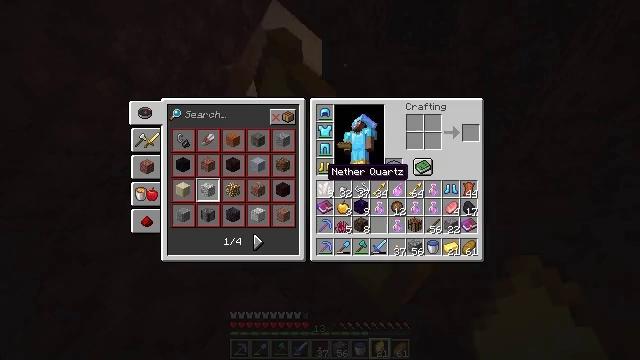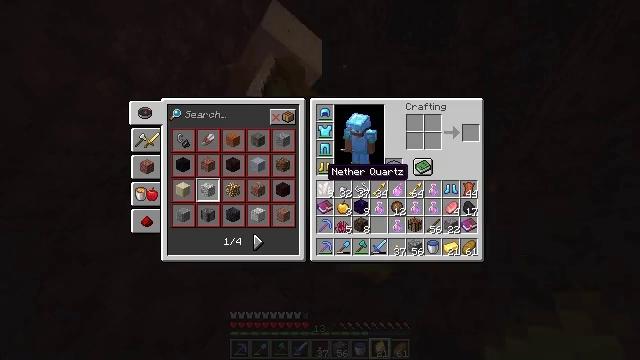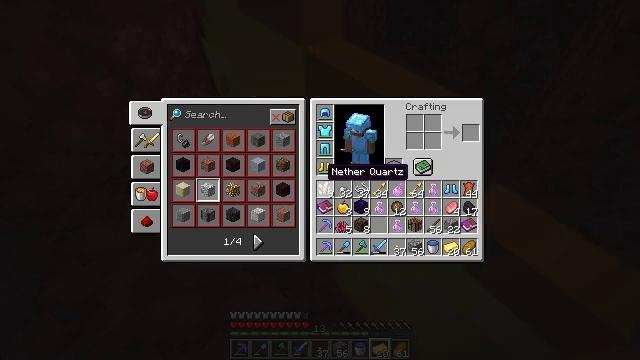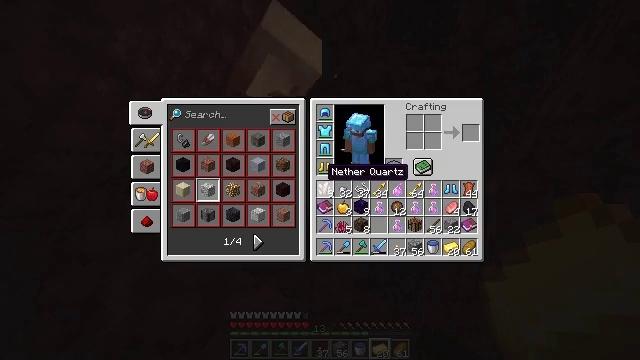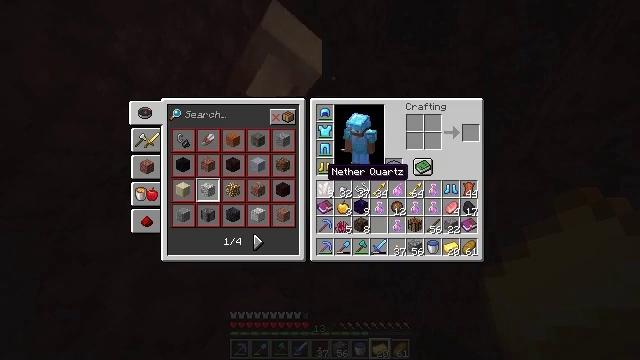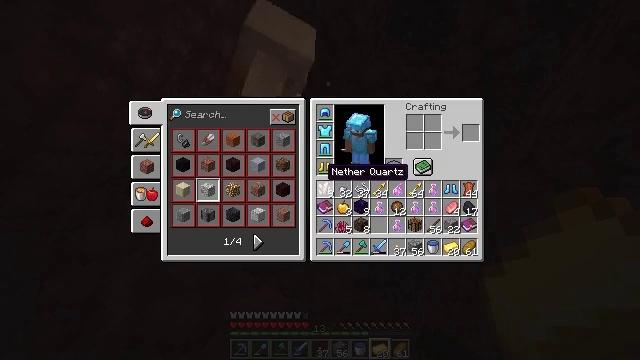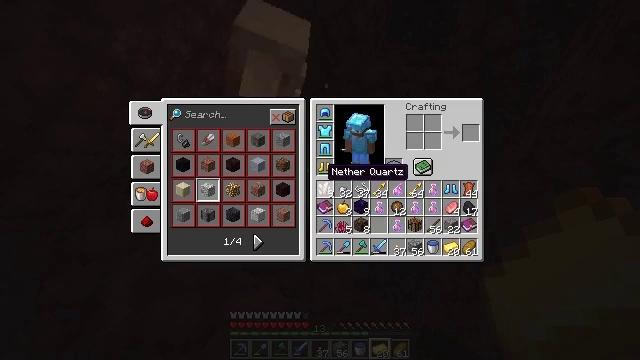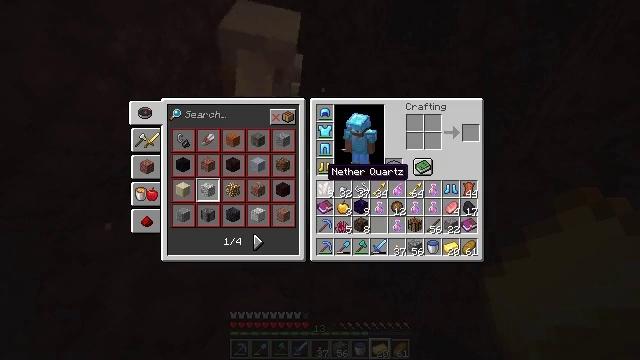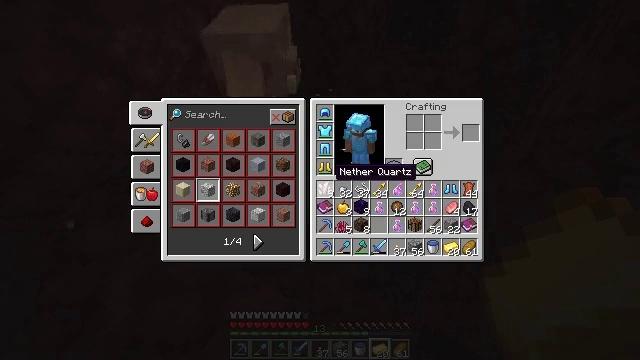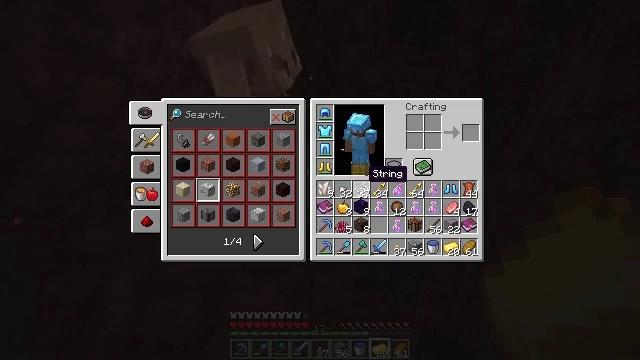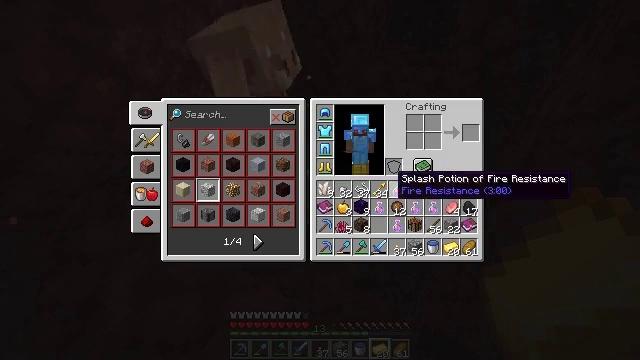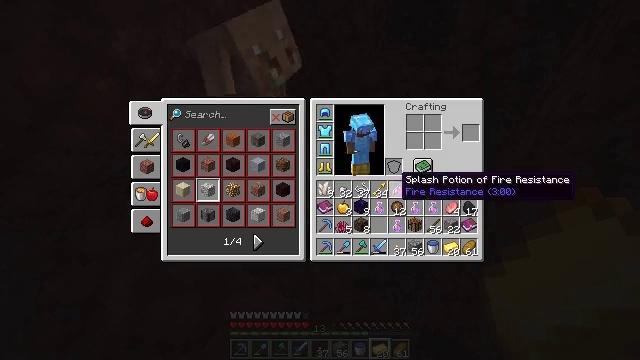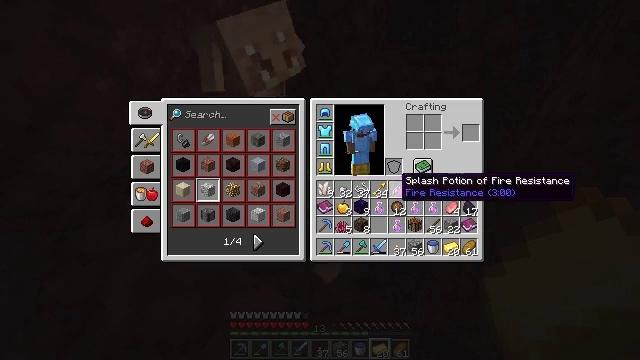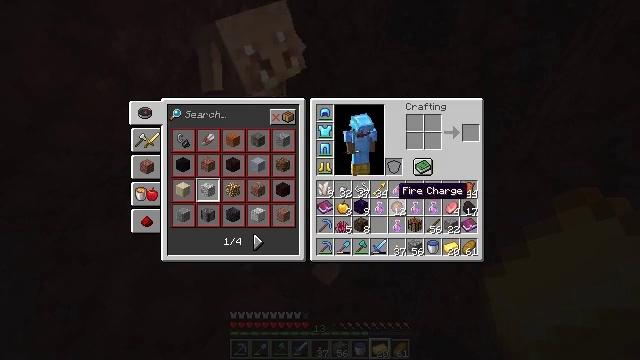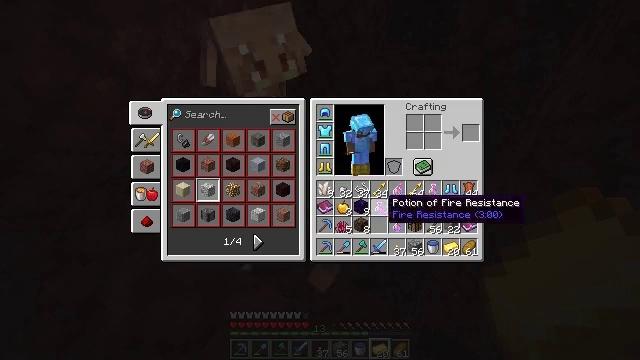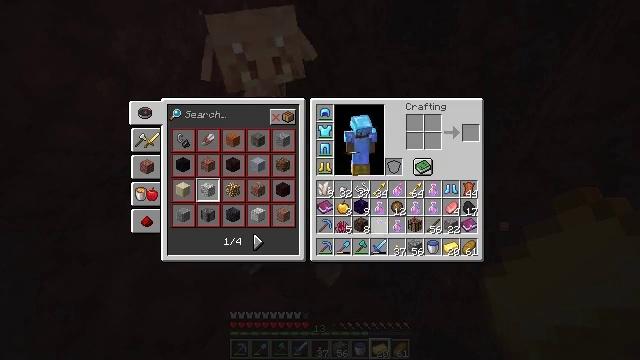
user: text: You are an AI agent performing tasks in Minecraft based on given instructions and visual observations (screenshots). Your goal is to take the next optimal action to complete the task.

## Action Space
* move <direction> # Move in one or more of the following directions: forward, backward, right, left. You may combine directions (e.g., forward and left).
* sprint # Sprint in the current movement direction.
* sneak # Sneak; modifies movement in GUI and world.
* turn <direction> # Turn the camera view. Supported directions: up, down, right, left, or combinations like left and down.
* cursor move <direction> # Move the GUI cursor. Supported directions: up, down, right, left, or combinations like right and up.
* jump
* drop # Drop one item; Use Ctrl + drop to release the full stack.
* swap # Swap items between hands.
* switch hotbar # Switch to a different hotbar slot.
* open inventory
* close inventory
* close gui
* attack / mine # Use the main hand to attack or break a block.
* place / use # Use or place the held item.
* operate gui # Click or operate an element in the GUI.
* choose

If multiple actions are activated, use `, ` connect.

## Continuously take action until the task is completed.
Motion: motion action
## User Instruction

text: Drop a soul sand.
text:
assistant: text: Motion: open inventory
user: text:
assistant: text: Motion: open inventory
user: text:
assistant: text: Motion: no_op
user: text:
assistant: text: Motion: no_op
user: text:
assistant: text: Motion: no_op
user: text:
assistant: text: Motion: no_op
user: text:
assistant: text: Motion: no_op
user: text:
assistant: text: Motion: cursor move right
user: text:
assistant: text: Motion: cursor move right
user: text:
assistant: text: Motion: cursor move right
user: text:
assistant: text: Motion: no_op
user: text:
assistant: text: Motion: no_op
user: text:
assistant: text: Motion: cursor move down
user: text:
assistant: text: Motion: cursor move left and down
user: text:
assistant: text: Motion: cursor move left and down
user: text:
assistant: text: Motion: no_op
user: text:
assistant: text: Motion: no_op
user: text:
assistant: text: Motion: no_op
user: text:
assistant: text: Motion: no_op
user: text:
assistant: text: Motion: no_op
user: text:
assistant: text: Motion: no_op
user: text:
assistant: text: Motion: no_op
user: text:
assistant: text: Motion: no_op
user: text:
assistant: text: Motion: no_op
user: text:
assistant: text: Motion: no_op
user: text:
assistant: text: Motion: no_op
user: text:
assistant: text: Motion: no_op
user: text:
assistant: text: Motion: turn left and up
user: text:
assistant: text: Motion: turn left and up
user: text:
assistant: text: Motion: turn left and up